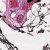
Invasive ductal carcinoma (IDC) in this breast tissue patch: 0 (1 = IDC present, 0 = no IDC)